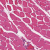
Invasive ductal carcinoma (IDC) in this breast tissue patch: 0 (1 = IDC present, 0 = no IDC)